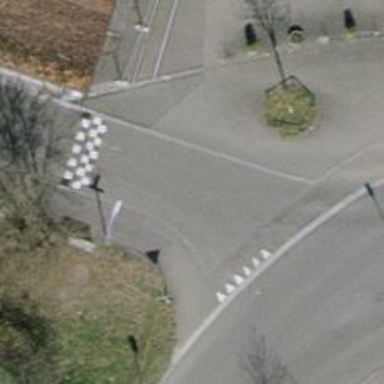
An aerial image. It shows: Traffic calming table.